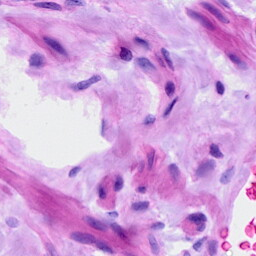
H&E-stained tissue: Ovarian